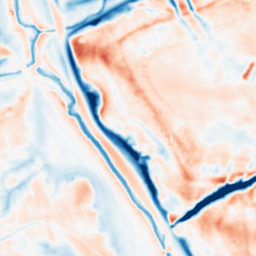
Category: multiscale
Decomposition family: dog_multiscale
Decomposition parameters: sigma_ratio: 2
n_scales: 3
base_sigma: 1
Upsampling method: sinc_hamming
Upsampling parameters: scale: 4
kernel_size: 16
Upsampling scale: 4